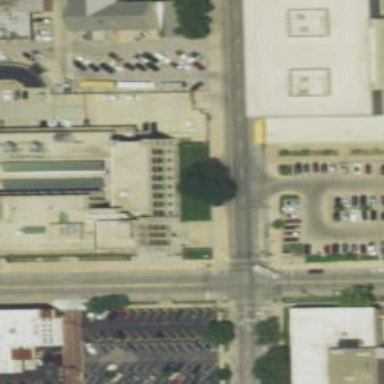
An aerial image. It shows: Courthouse building.